Question: Is it safe to delete performance session files for Visual Studio 2012?
I did profiling, and removed the session files only from the project but
they were not deleted from the project directory. Now I have huge files, around 8 GB
with extensions '.psess', '.vsp' and '.vspx', and I am not sure if it is safe to manually delete
them.

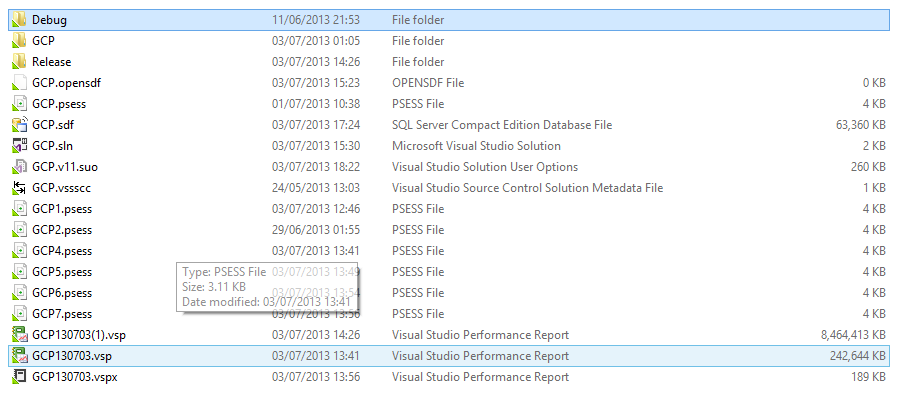
Answer: Yes, if you no longer need your performance reports, you can delete them. You can either delete them from the file system directly or, if you prefer using the Performance Explorer in Visual Studio, you can delete your reports from there as well.